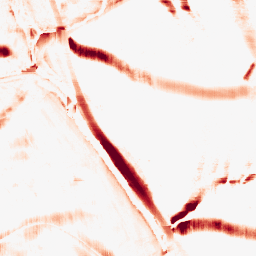
Category: morphological
Decomposition family: morphological_rect
Decomposition parameters: operation: opening
width: 20
height: 20
Upsampling method: bicubic_16x
Upsampling parameters: scale: 16
Upsampling scale: 16